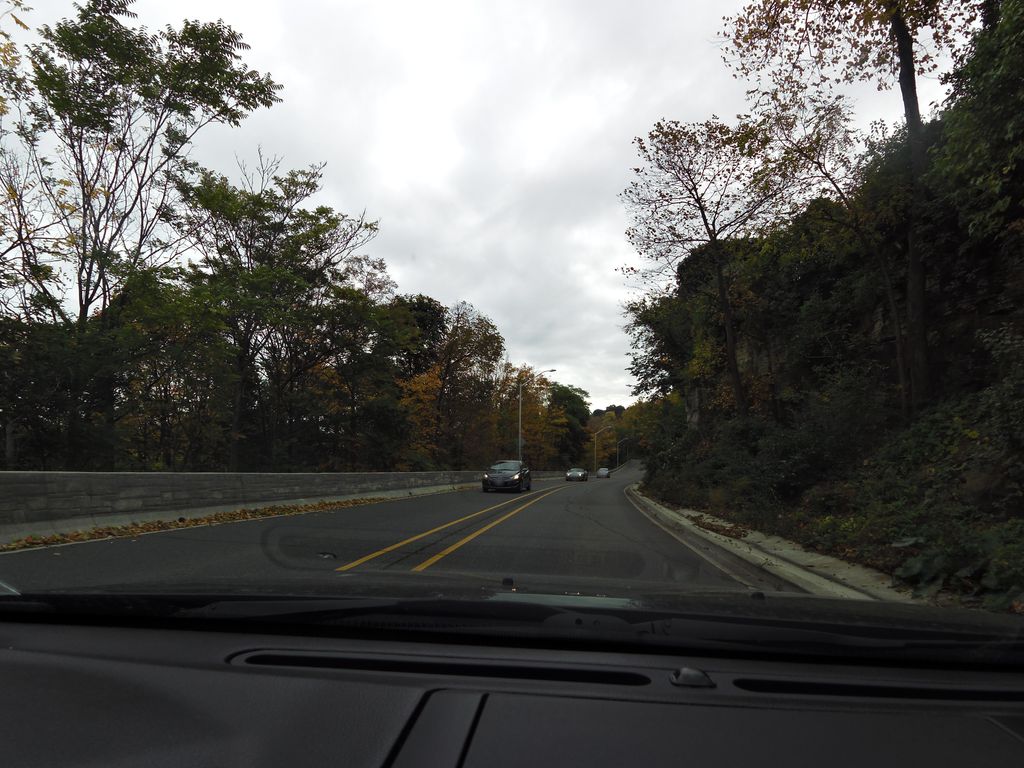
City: hamilton